Question: I want to use mechanize to log into a page and retrieve some information. But however I try to authenticate It just fails with Error code , as you can see below:
'''
r = br.open('http://intra')
File "bui...e\_mechanize.py", line 203, in open
File "bui...g\mechanize\_mechanize.py", line 255,
in _mech_openmechanize._response.httperror_seek_wrapper: HTTP Error 401: Unauthorized
'''
This is my code so far:
'''
import mechanize
import cookielib
# Browser
br = mechanize.Browser()
# Cookie Jar
cj = cookielib.LWPCookieJar()
br.set_cookiejar(cj)
# Browser options
br.set_handle_equiv(True)
# br.set_handle_gzip(True)
br.set_handle_redirect(True)
br.set_handle_referer(True)
br.set_handle_robots(False)
# Follows refresh 0 but not hangs on refresh > 0
br.set_handle_refresh(mechanize._http.HTTPRefreshProcessor(), max_time=1)
# If the protected site didn't receive the authentication data you would
# end up with a 410 error in your face
br.add_password('http://intra', 'myusername', 'mypassword')
# User-Agent (this is cheating, ok?)
br.addheaders = [('User-agent', 'Mozilla/5.0 (X11; U; Linux i686; en-US; rv:1.9.0.1) Gecko/<PHONE> Fedora/3.0.1-1.fc9 Firefox/3.0.1')]
# Open some site, let's pick a random one, the first that pops in mind:
# r = br.open('http://google.com')
r = br.open('http://intra')
html = r.read()
# Show the source
print html
'''
What am I doing wrong? visiting 'http://intra' (internal page) with e.g. chrome, it pops open a windows and asks for username/password once and then all is good.
The dialogue which pops open looks like this:

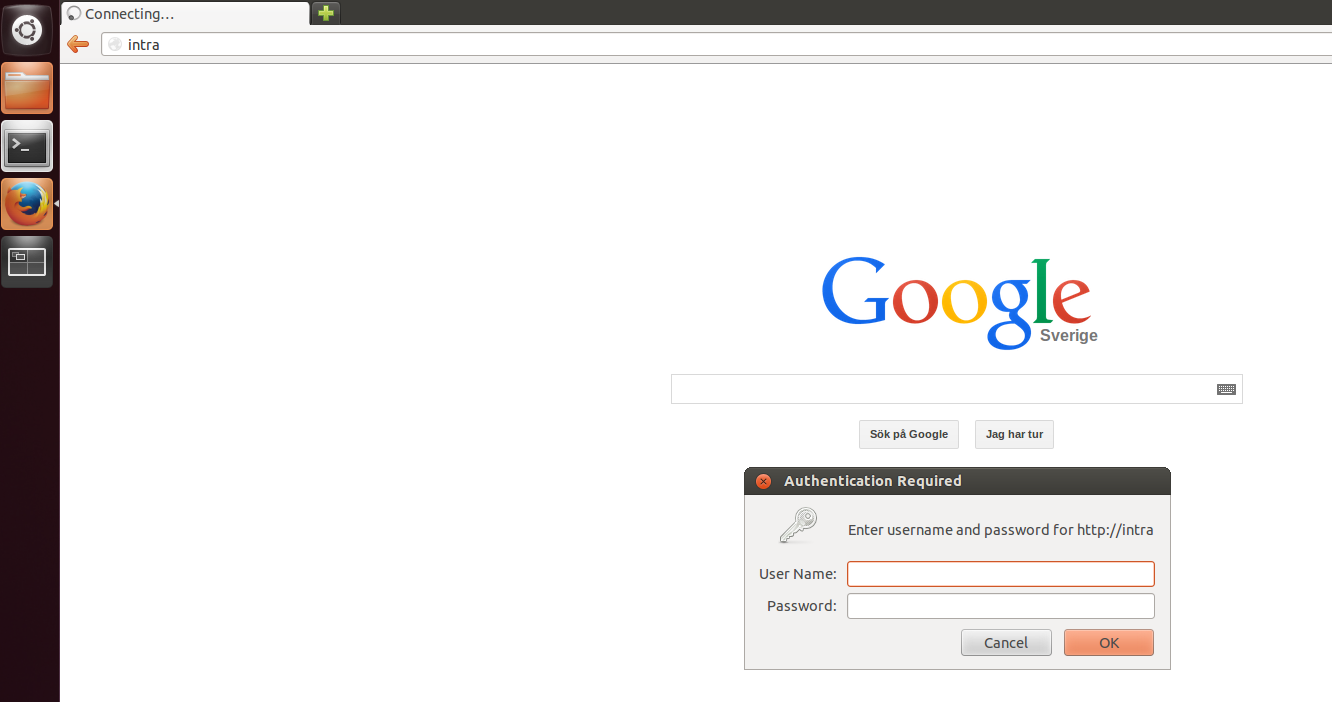
Answer: After tons of reaserch I managed to find out the reason behind this.
Find of all the site uses a so called <URL>, which is not supported by mechanize.
This can help to find out the authentication mechanism of a site:
'''
wget -O /dev/null -S http://www.the-site.com/
'''
So the code was modified a little bit:
'''
import sys
import urllib2
import mechanize
from ntlm import HTTPNtlmAuthHandler
print("LOGIN...")
user = sys.argv[1]
password = sys.argv[2]
url = sys.argv[3]
passman = urllib2.HTTPPasswordMgrWithDefaultRealm()
passman.add_password(None, url, user, password)
# create the NTLM authentication handler
auth_NTLM = HTTPNtlmAuthHandler.HTTPNtlmAuthHandler(passman)
browser = mechanize.Browser()
handlersToKeep = []
for handler in browser.handlers:
if not isinstance(handler,
(mechanize._http.HTTPRobotRulesProcessor)):
handlersToKeep.append(handler)
browser.handlers = handlersToKeep
browser.add_handler(auth_NTLM)
response = browser.open(url)
response = browser.open("http://www.the-site.com")
print(response.read())
'''
and finally mechanize needs to be patched, as mentioned <URL>:
'''
--- _response.py.old 2013-02-06 11:14:33.208385467 +0100
+++ _response.py 2013-02-06 11:21:41.884081708 +0100
@@ -350,8 +350,13 @@
self.fileno = self.fp.fileno
else:
self.fileno = lambda: None
- self.__iter__ = self.fp.__iter__
- self.next = self.fp.next
+
+ if hasattr(self.fp, "__iter__"):
+ self.__iter__ = self.fp.__iter__
+ self.next = self.fp.next
+ else:
+ self.__iter__ = lambda self: self
+ self.next = lambda self: self.fp.readline()
def __repr__(self):
return '<%s at %s whose fp = %r>' % (
'''